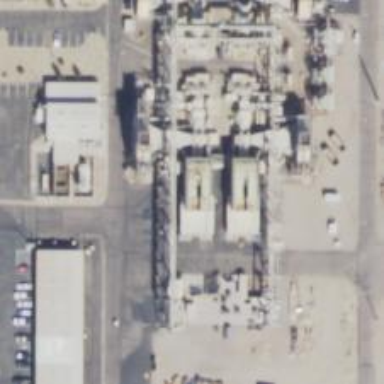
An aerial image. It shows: Gas-powered generator of combined cycle type.